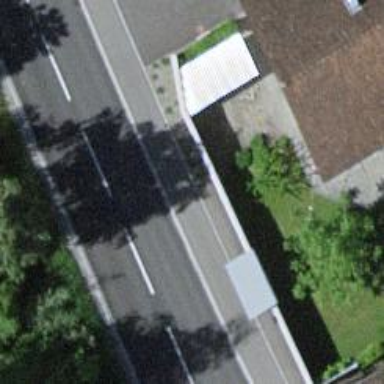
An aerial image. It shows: Bus stop with platform for public transport.